Aerial crown-view tile of a tropical tree (Barro Colorado Island, Panama), acquired 20250512:
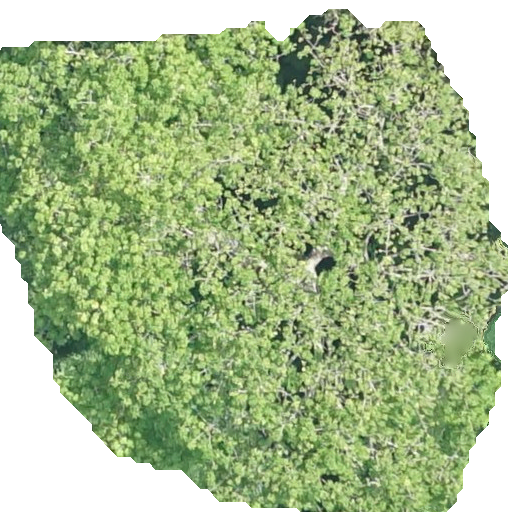
Species: Sterculia apetala
GBIF accepted scientific name: Sterculia apetala
Crown area: 309.376 m²